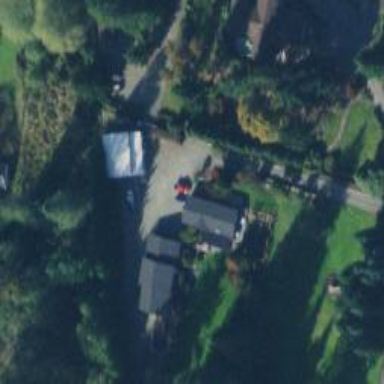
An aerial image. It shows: Driveway.